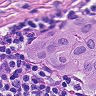
Metastatic tissue present: yes